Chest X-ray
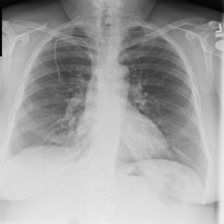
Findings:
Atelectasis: negative
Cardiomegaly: negative
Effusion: negative
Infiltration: negative
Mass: negative
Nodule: negative
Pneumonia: negative
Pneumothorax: negative
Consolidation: negative
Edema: negative
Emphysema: negative
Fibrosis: negative
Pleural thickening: positive
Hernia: negative